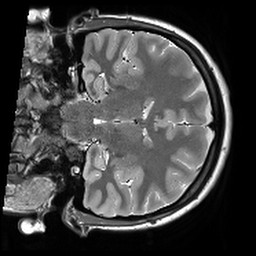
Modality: T2starw
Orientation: coronal
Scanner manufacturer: siemens
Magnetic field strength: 3 T
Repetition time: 8.1 s
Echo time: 0.05 s